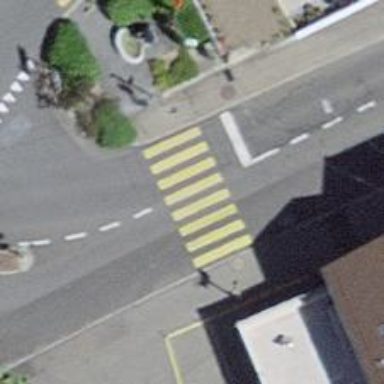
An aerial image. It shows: Crossing with traffic signals.